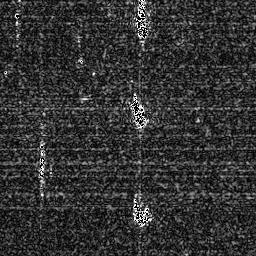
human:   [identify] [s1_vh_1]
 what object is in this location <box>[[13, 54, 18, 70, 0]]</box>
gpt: <ref>1 small ship at the left</ref>

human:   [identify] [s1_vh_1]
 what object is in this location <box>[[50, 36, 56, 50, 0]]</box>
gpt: <ref>1 medium ship at the center</ref>

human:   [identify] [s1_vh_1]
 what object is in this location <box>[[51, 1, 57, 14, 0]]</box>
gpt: <ref>1 small ship at the top</ref>